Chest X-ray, PA view. Patient: 23 years old, sex M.
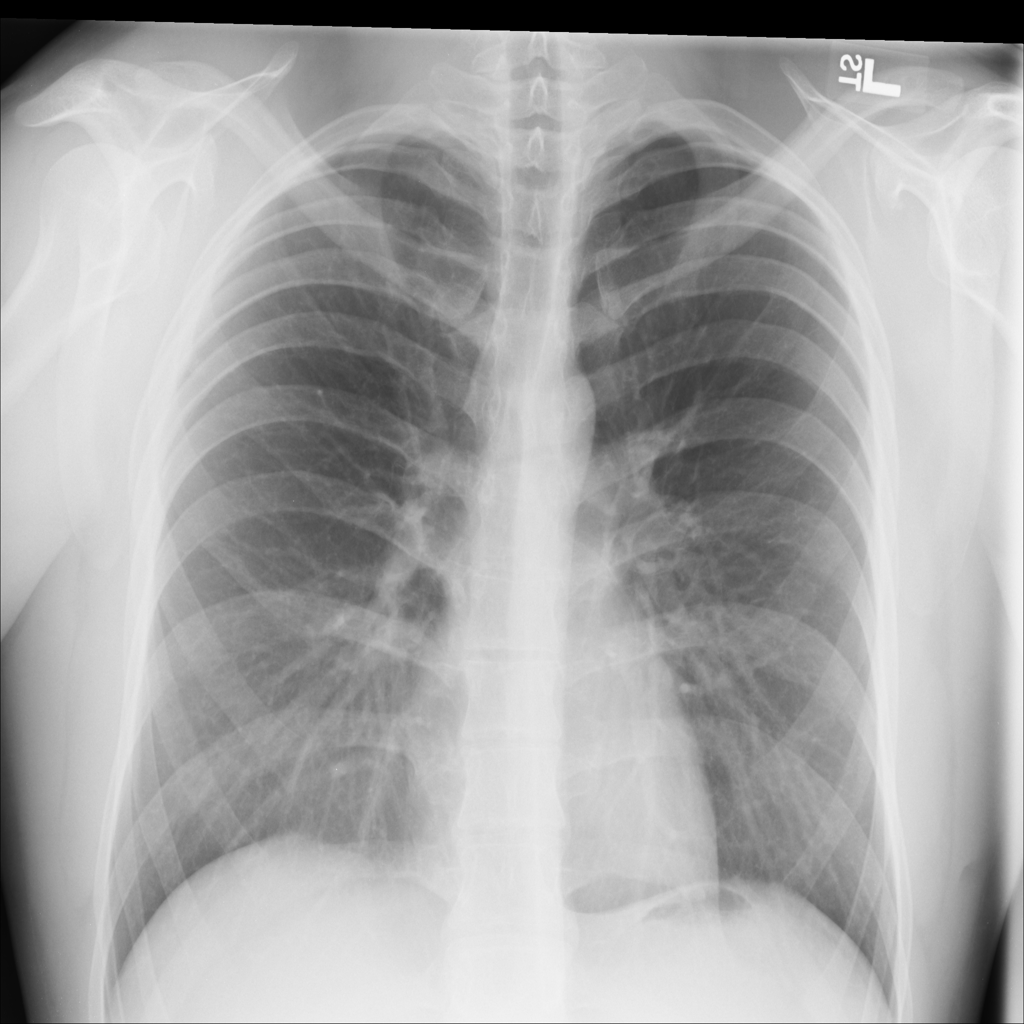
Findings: No Finding